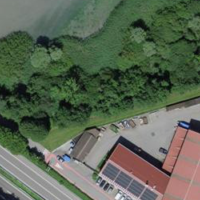
EUNIS habitat code: 57
Species observed at this site:
Dryas octopetala
Prunus padus